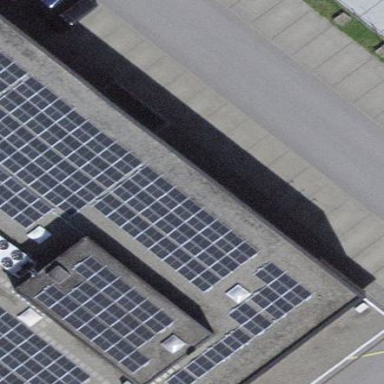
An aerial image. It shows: Solar power generator.